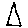
Label: triangle